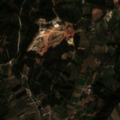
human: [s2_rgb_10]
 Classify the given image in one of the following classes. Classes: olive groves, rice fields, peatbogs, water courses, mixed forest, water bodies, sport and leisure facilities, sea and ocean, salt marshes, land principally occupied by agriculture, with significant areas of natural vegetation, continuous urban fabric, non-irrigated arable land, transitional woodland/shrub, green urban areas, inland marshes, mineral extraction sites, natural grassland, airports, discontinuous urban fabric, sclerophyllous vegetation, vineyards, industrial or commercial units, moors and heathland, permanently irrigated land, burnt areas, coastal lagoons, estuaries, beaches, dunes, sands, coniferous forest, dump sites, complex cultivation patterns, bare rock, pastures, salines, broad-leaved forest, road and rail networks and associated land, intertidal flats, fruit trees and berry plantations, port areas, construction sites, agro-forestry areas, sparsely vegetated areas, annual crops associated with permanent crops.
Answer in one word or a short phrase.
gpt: discontinuous urban fabric, olive groves, annual crops associated with permanent crops, mixed forest